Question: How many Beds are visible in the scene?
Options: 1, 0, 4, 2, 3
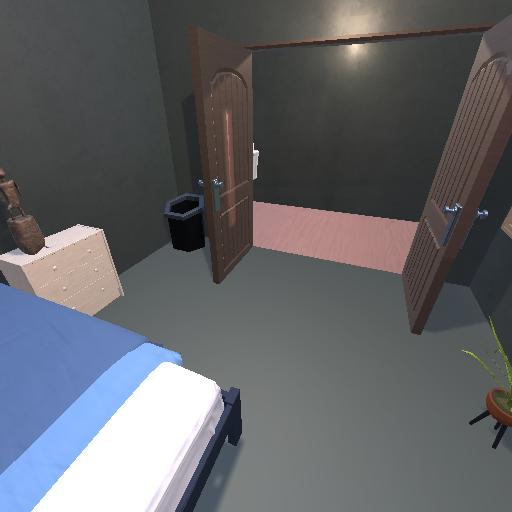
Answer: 1